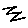
Label: zigzag